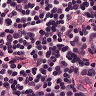
Metastatic tissue present: no